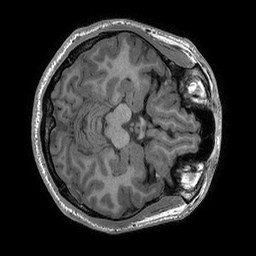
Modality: T1w
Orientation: axial
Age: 26
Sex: male
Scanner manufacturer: ge
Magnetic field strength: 3 T
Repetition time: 0.006652 s
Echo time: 0.002928 s